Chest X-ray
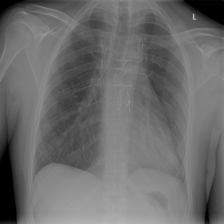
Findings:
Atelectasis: negative
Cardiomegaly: negative
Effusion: negative
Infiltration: negative
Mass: negative
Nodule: negative
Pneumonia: negative
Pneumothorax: negative
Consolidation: negative
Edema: negative
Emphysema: negative
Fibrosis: negative
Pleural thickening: negative
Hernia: negative